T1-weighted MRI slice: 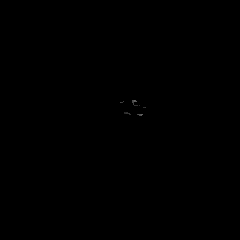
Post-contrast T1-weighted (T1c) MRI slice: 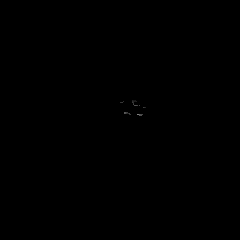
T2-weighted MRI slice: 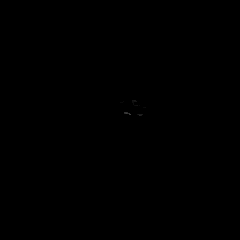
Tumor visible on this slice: no